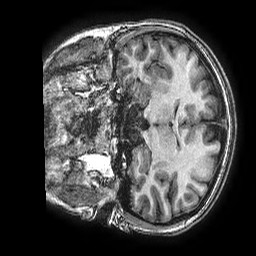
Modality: T1w
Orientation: coronal
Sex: female
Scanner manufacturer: ge
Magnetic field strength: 3 T
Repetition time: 0.0077 s
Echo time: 0.003436 s